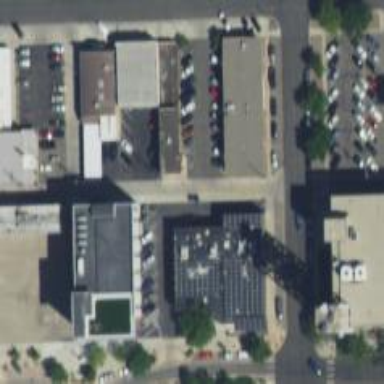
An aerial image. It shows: Parking space.